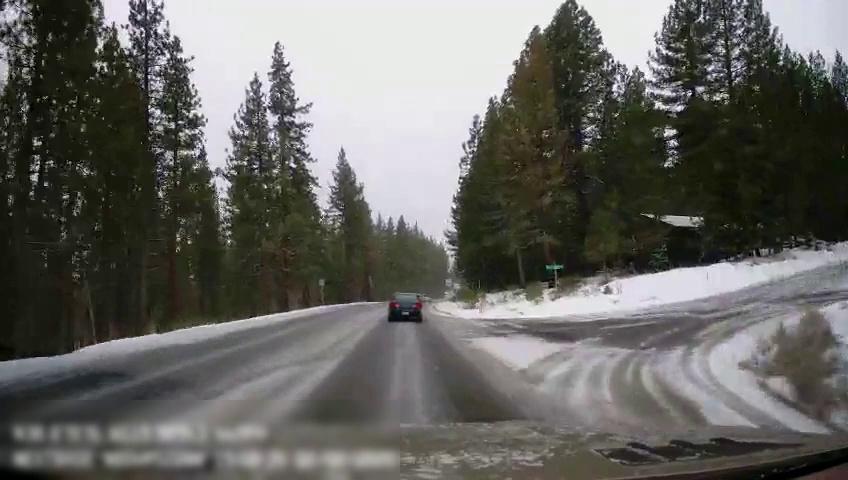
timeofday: Day
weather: Snowy
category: Drivable Space
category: Vehicles | Car
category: Traffic | Signs